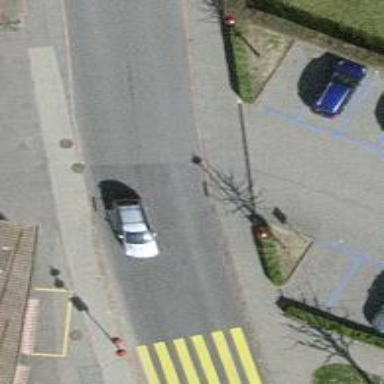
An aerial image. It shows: Parking aisle designated as service road.